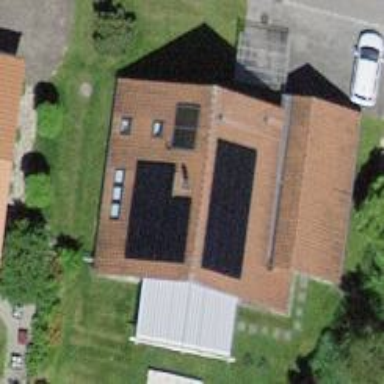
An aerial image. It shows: Solar power generator using photovoltaic panels.